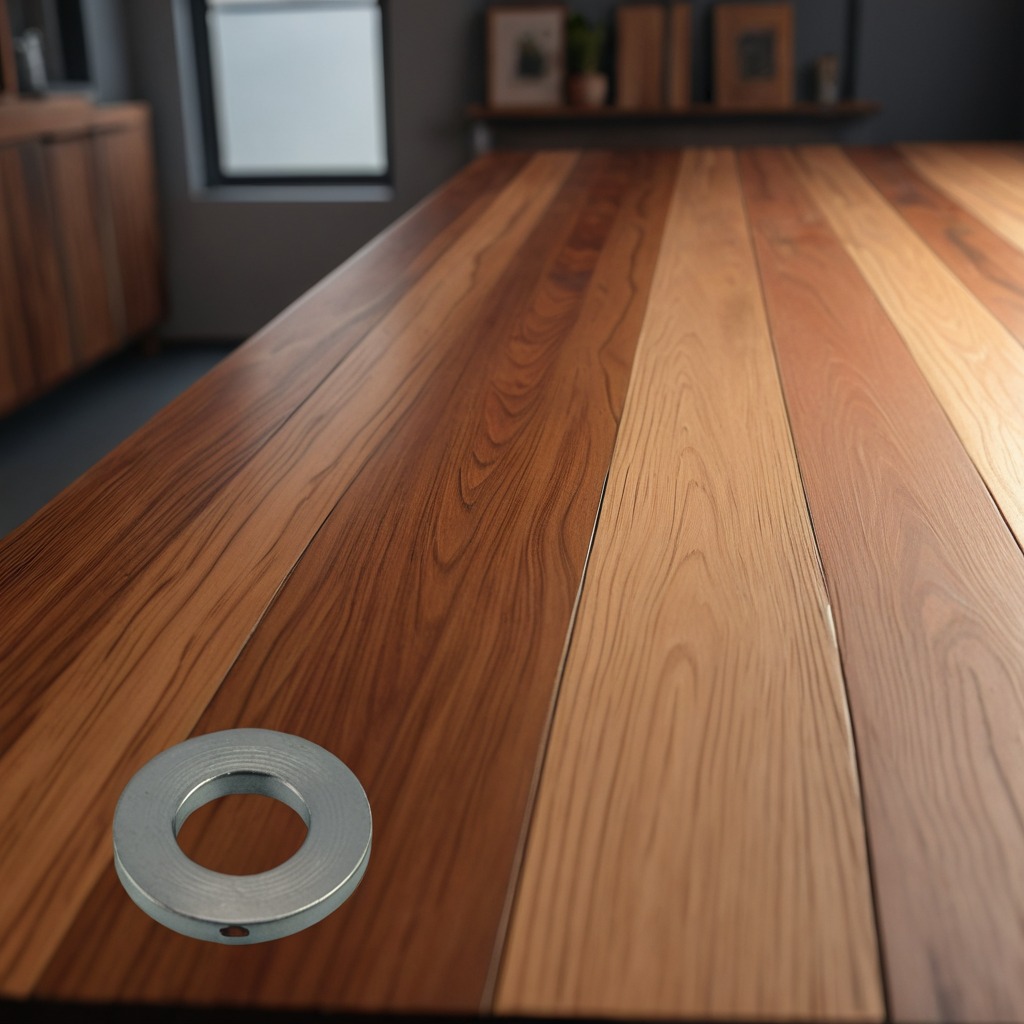
A flat metal washer is lying on the wooden table.